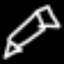
Label: pencil